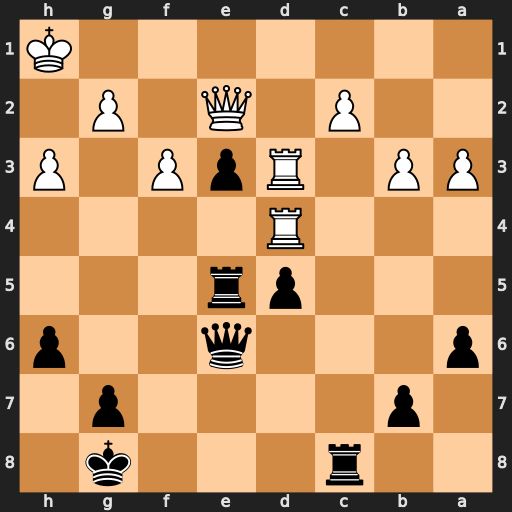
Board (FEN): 2r3k1/1p4p1/p3q2p/3pr3/3R4/PP1RpP1P/2P1Q1P1/7K
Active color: b
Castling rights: -
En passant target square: -
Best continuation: Rxc2 Qxc2 e2